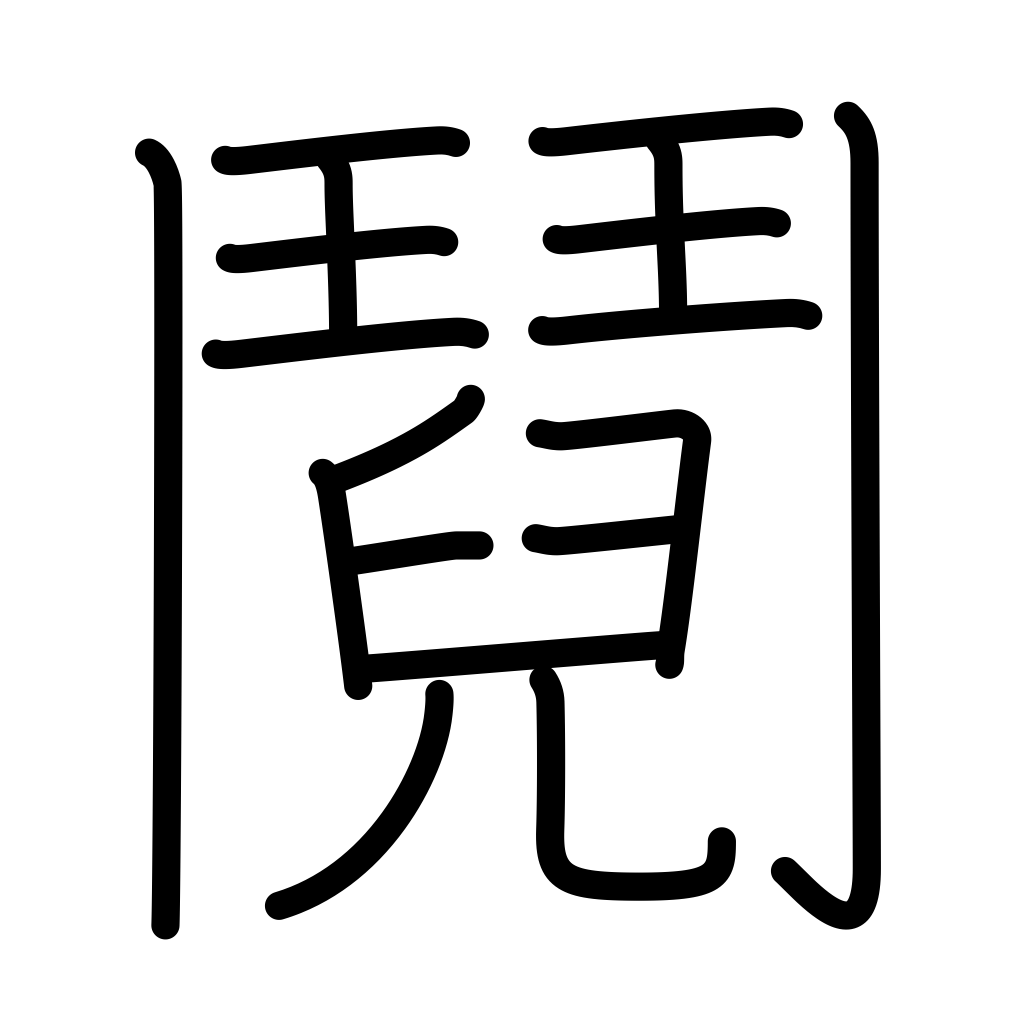
Meaning: quarrel